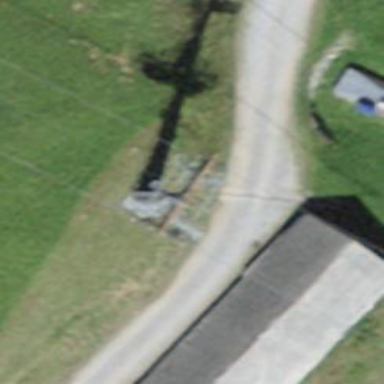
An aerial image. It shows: Pylon for aerialway.